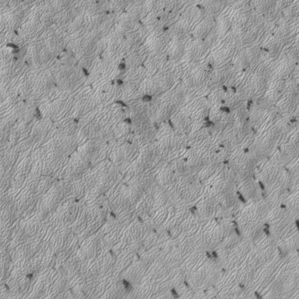
Label: frost